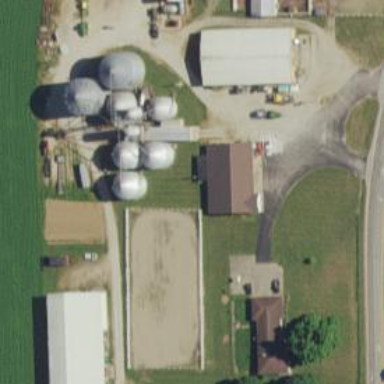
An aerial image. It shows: Silo.